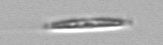
Label: pennate